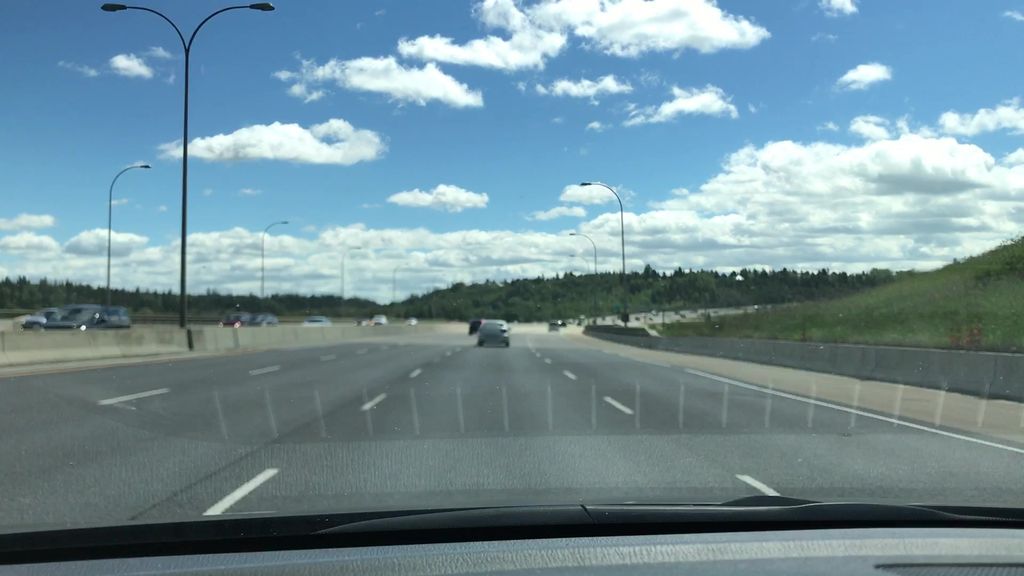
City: edmonton